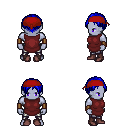
a pixel art fantasy rpg character, male body template, dark elf, purple skin, maroon tunic, metal pants, blue parted hairstyle, red bandana, leather bracers, maroon shoes, four views (front, back, left, right), 2x2 character sprite sheet, small pixel art, hard edges, no anti-aliasing